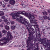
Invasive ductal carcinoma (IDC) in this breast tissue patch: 0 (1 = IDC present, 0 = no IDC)